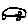
Label: car